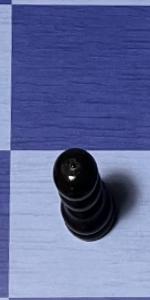
Label: Pawn_Black